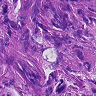
Metastatic tissue present: yes